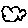
Label: cloud